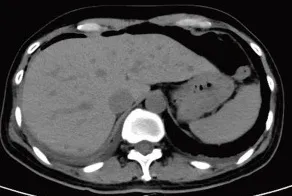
(A) Computed tomography (CT) plain scan after surgery.
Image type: radiology (ct)